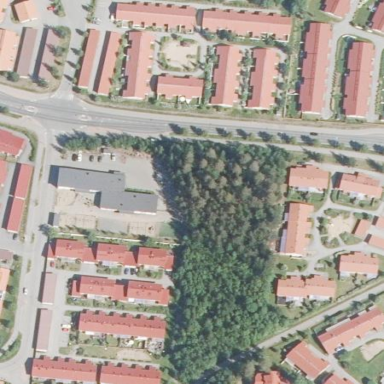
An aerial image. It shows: Kindergarten.